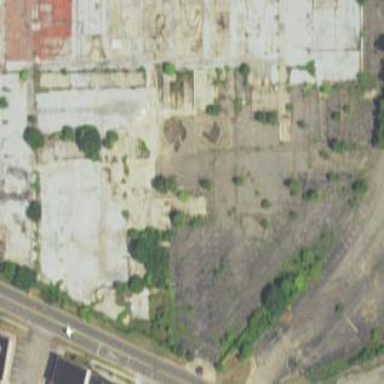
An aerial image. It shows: Brownfield area.